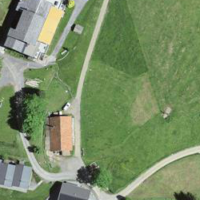
EUNIS habitat code: 24
Species observed at this site:
Petasites albus